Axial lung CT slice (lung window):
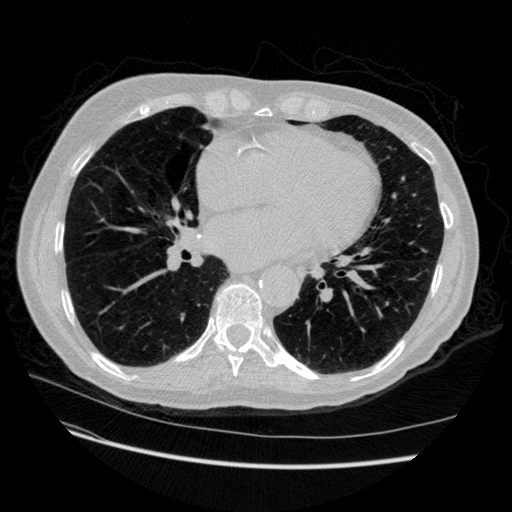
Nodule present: yes
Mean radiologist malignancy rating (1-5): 3.333